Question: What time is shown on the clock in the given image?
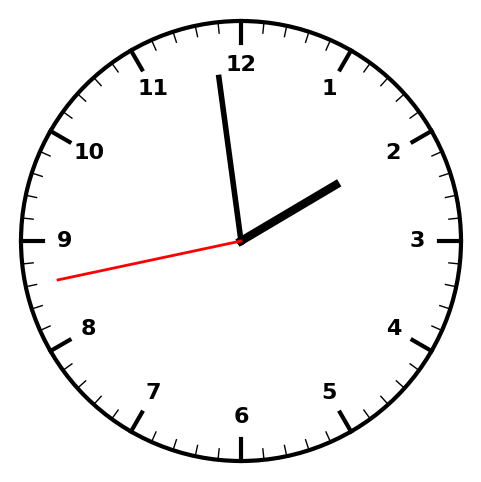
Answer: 01:58:43